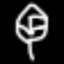
Label: leaf